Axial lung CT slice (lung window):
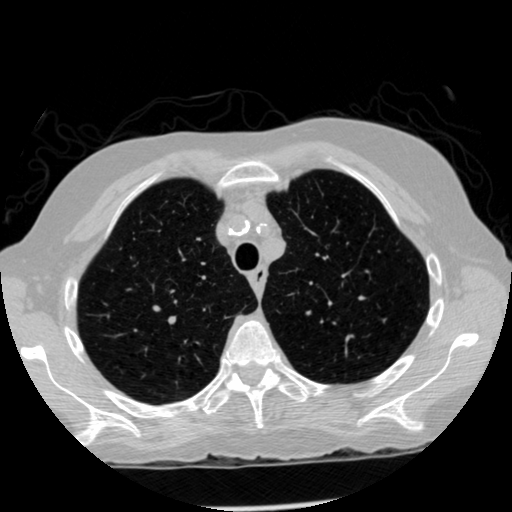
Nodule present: no